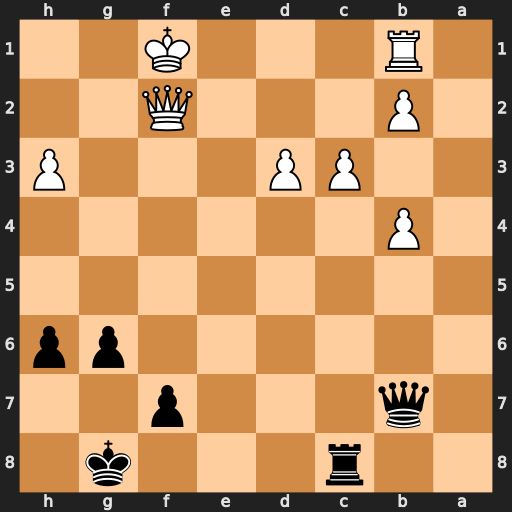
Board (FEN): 2r3k1/1q3p2/6pp/8/1P6/2PP3P/1P3Q2/1R3K2
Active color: b
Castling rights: -
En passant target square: -
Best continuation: Qh1+ Qg1 Qf3+